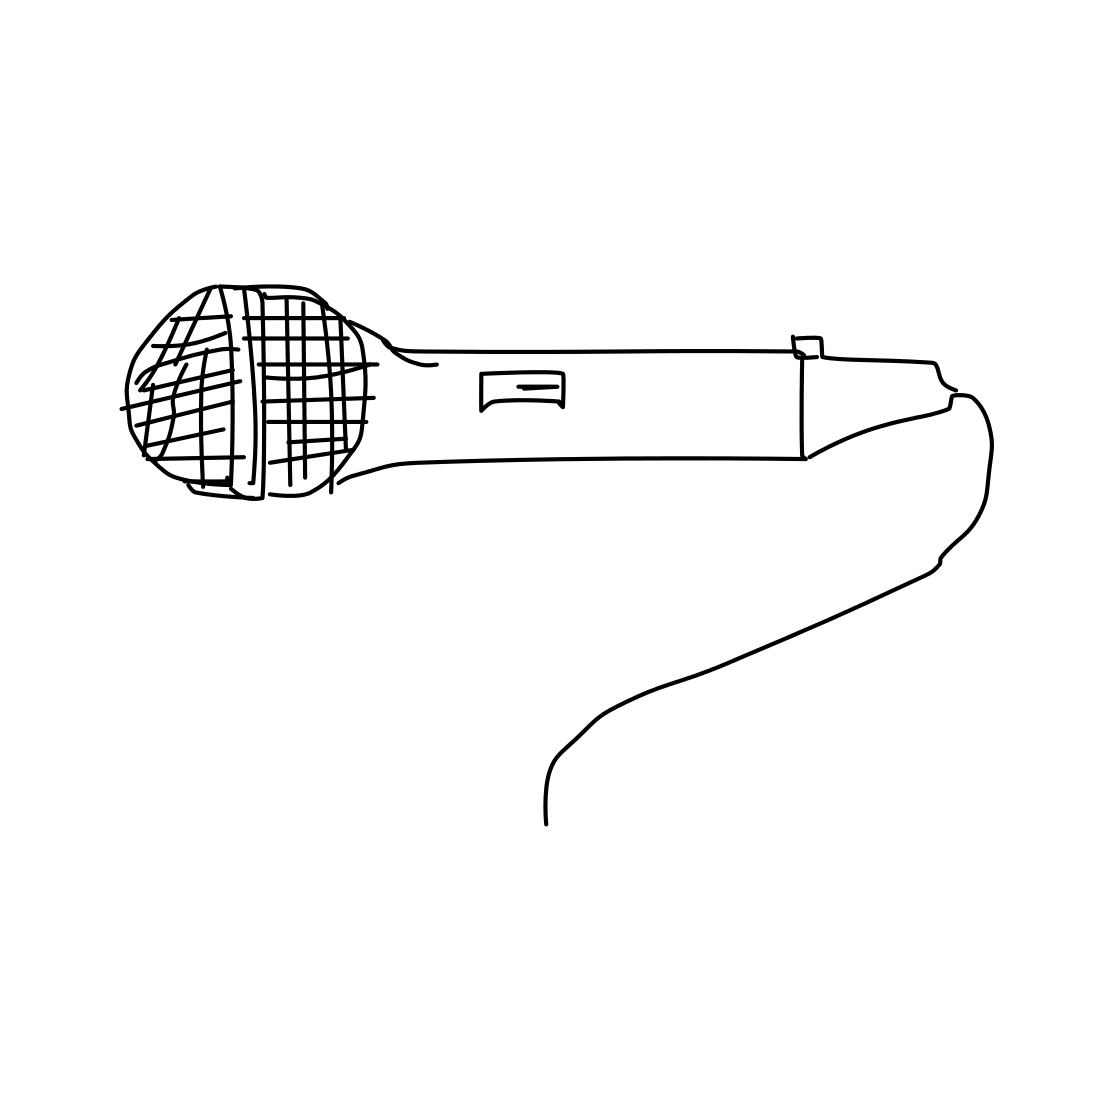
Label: microphone